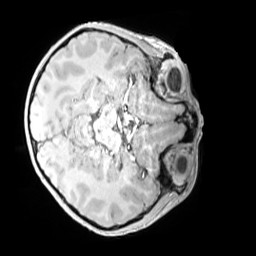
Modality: MP2RAGE
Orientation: axial
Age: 10
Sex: male
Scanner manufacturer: siemens
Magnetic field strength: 3 T
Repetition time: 4 s
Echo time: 0.00303 s